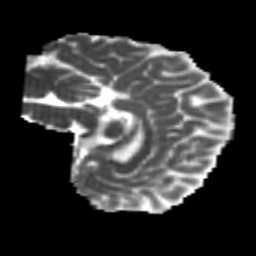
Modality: MD
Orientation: sagittal
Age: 22
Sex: female
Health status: healthy
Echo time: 0.074 s